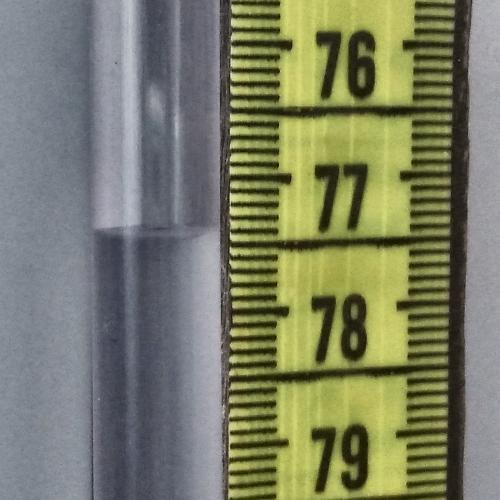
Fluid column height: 77.4 cm